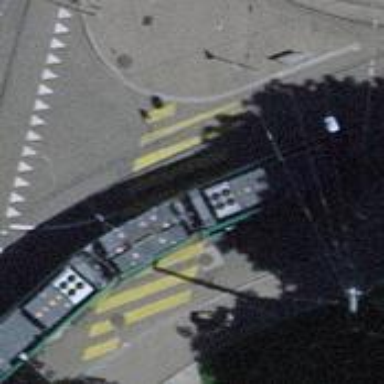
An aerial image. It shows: Railway crossing.